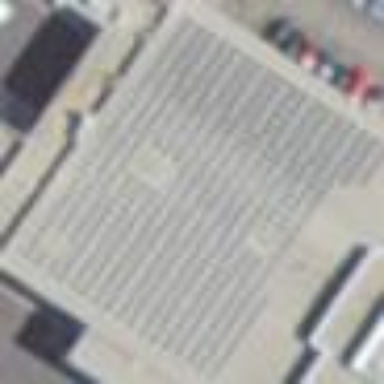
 consisting of solar photovoltaic panels."